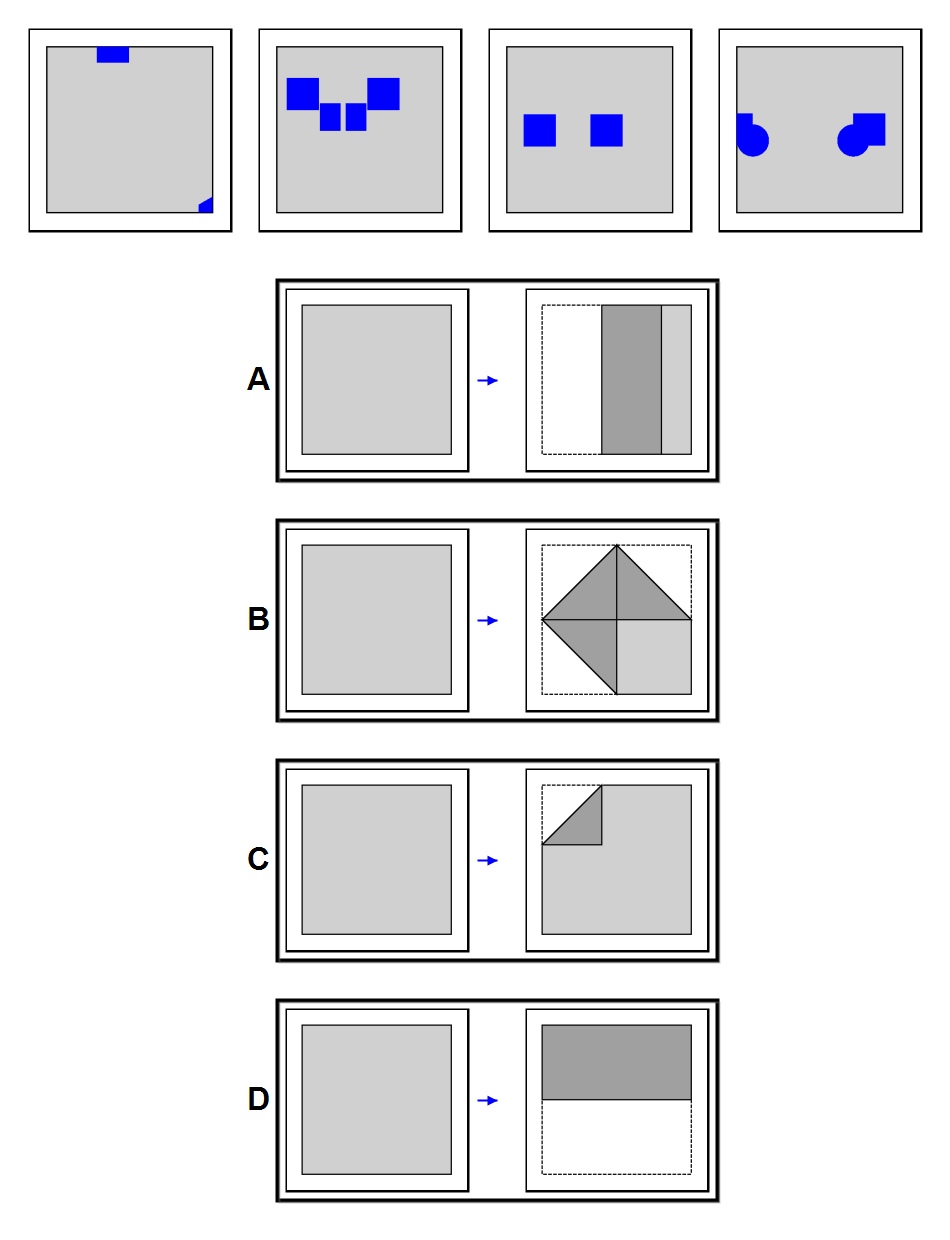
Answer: A